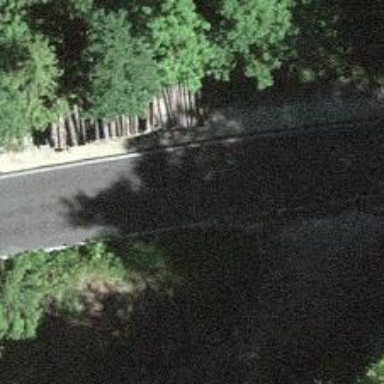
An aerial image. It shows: Passing place on the road.